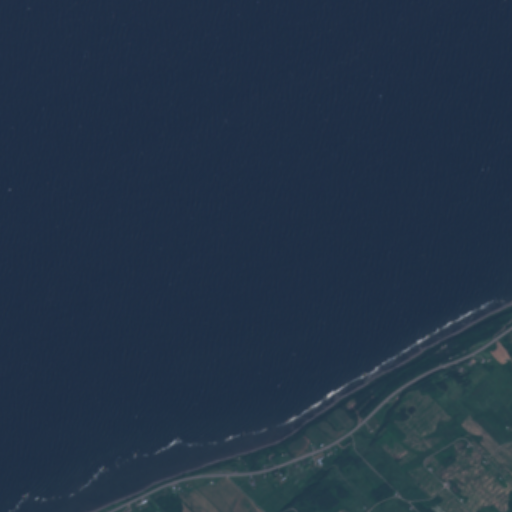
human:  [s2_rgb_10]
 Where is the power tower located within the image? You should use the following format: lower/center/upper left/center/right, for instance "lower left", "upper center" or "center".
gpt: The power tower is located in the lower right of the image.
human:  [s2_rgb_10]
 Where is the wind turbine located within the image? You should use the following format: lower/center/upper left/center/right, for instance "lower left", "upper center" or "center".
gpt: The wind turbine is located in the lower right of the image.
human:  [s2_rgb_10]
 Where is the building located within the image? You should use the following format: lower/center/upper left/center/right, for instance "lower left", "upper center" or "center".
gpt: The building is located in the lower of the image.
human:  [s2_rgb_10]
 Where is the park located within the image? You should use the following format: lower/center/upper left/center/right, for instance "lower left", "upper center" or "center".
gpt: There is no park in the image.